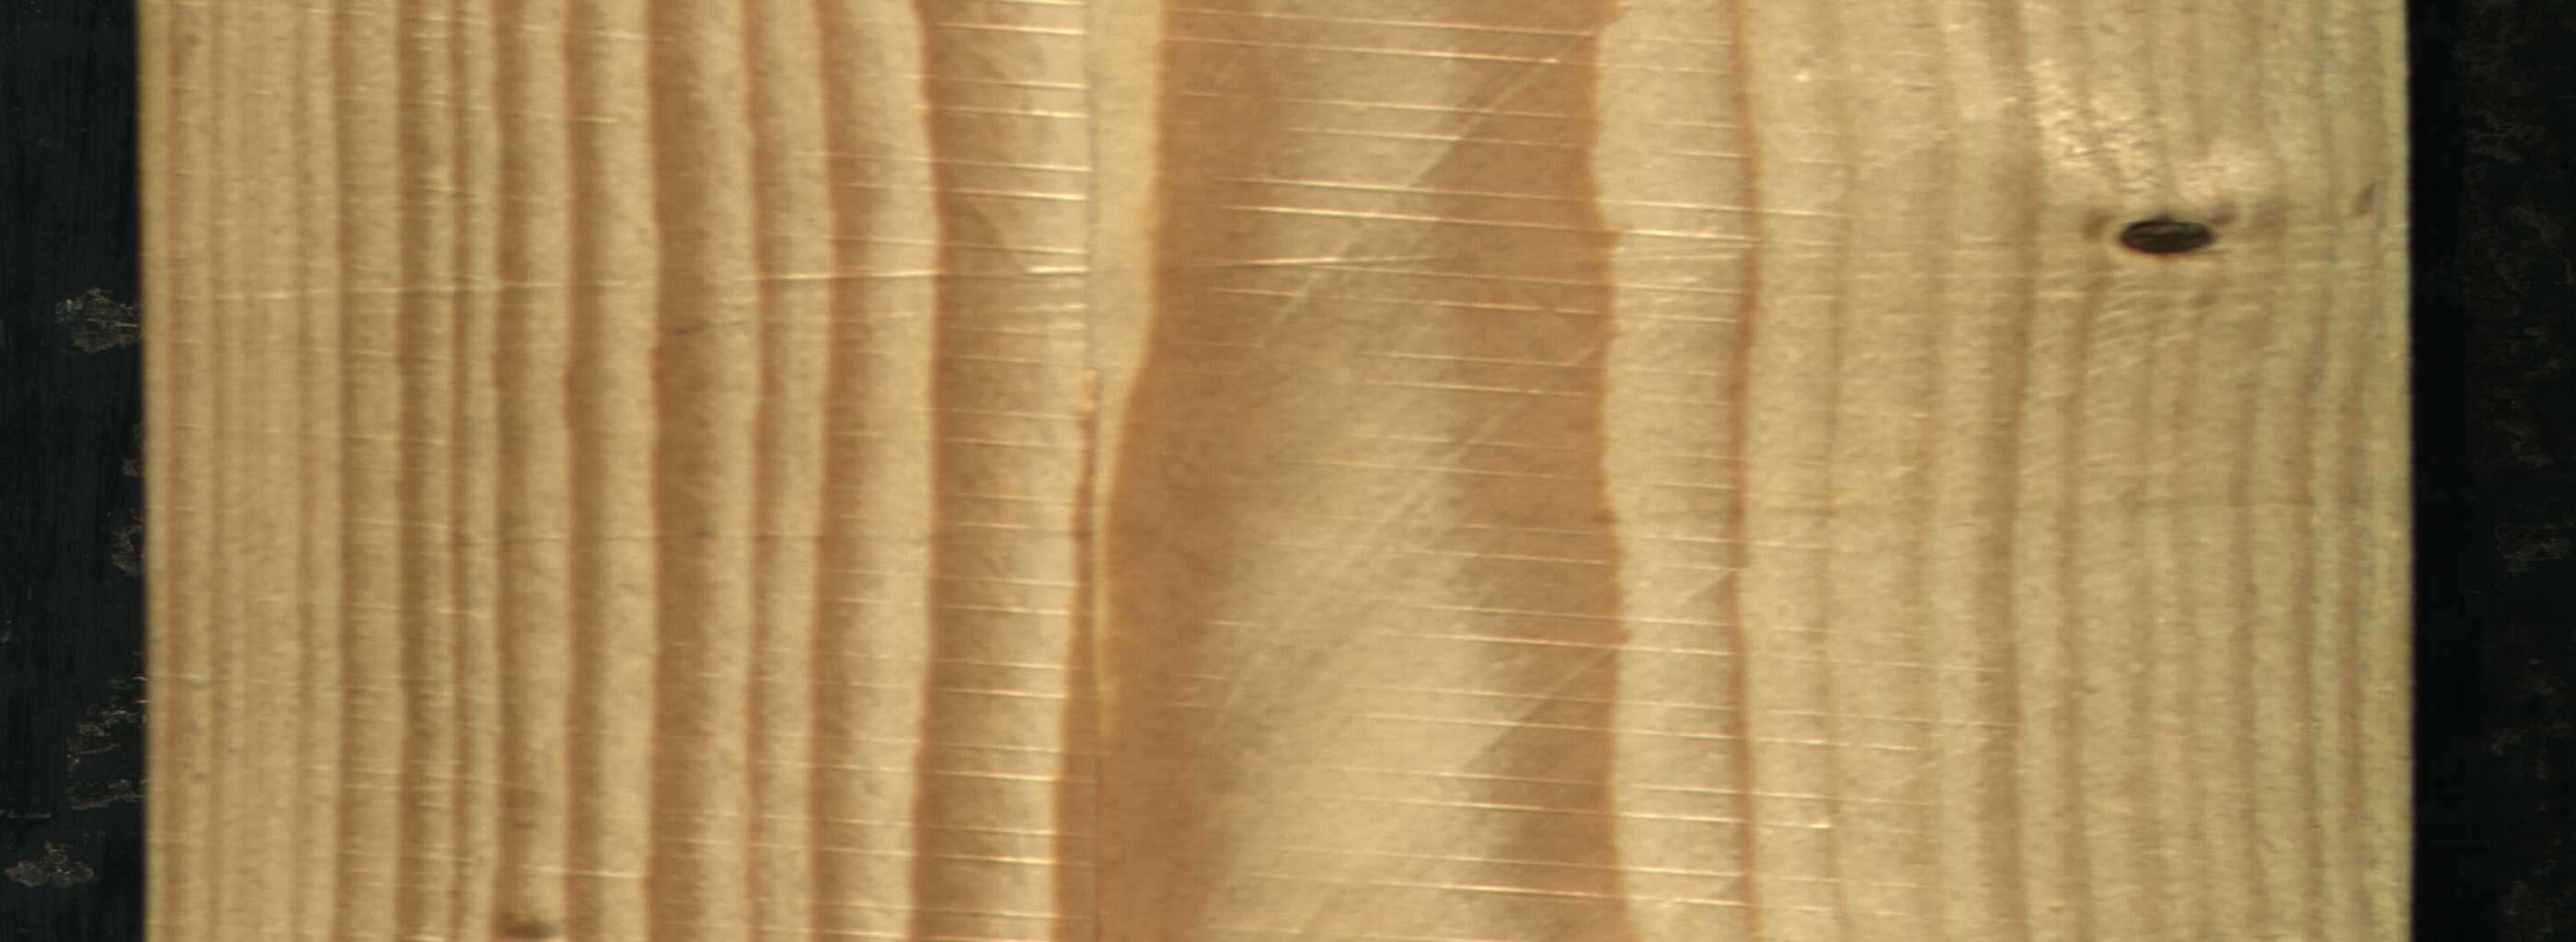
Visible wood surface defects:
Dead_Knot